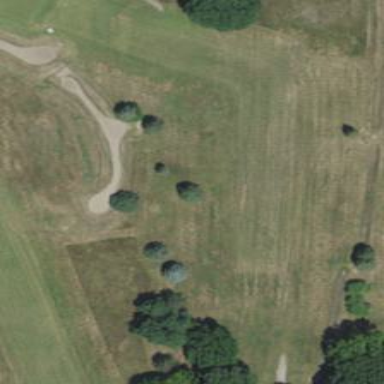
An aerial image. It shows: Grassy area designated as golf fairway.